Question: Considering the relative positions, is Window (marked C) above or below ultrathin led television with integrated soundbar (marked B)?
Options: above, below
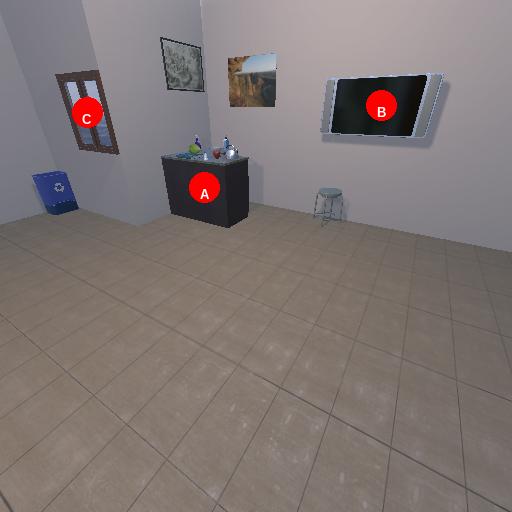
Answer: above